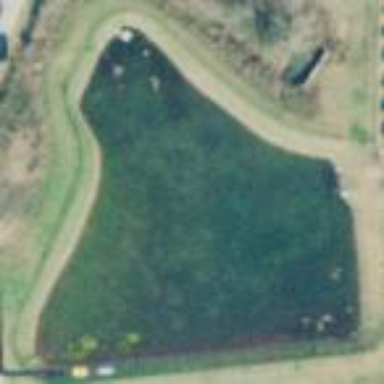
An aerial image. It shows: Detention basin used for land drainage purposes.